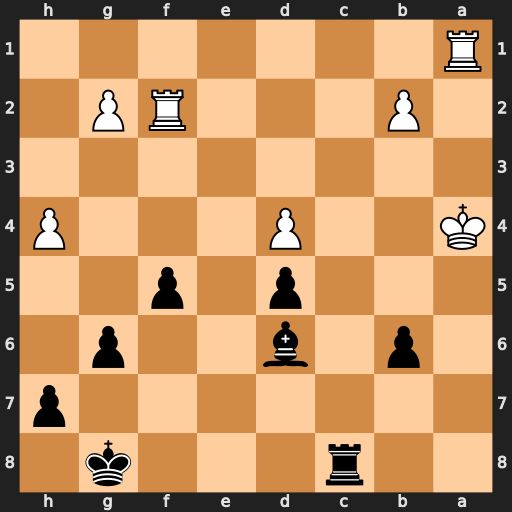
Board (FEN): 2r3k1/7p/1p1b2p1/3p1p2/K2P3P/8/1P3RP1/R7
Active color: b
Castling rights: -
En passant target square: -
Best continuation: Ra8+ Kb5 Rxa1